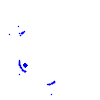
Particle: kaon